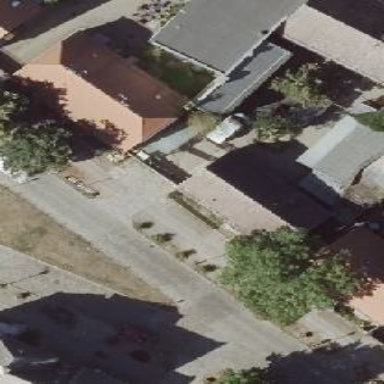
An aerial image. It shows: Detached building.